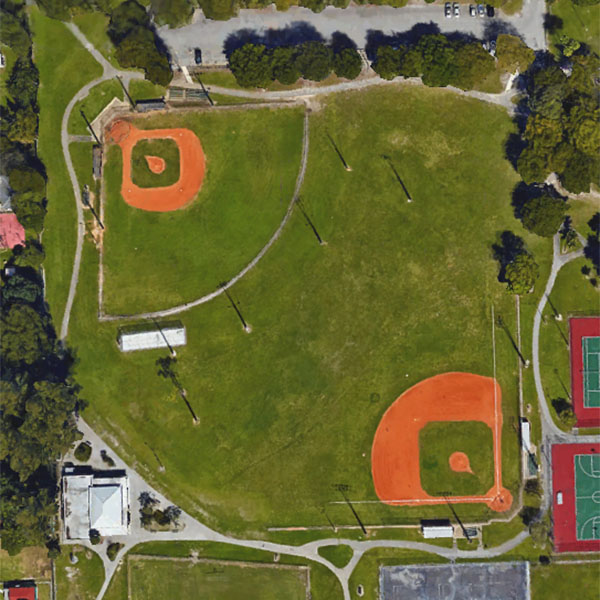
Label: BaseballField